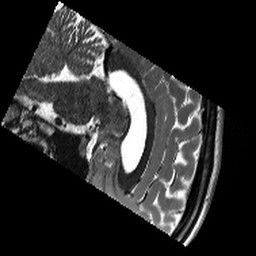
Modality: T2w
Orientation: sagittal
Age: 26
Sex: male
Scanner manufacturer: siemens
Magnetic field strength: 3 T
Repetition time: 13.15 s
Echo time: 0.082 s